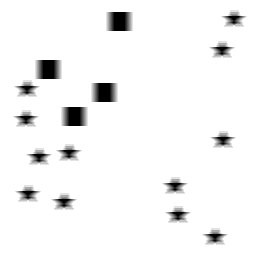
Squares: 4
Triangles: 0
Stars: 12
Total shapes: 16